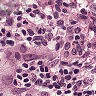
Metastatic tissue present: yes